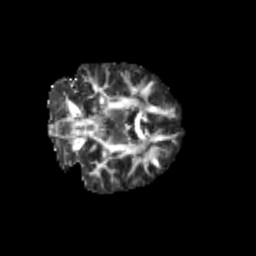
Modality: FA
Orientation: coronal
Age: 10
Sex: female
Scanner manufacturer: siemens
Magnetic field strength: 3 T
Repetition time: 3.8 s
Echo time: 0.07 s